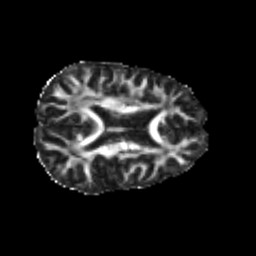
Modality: FA
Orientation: axial
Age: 20
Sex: female
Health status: healthy
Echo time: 0.074 s